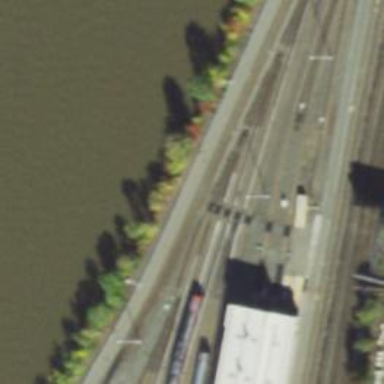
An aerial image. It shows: Electrified rail service yard.